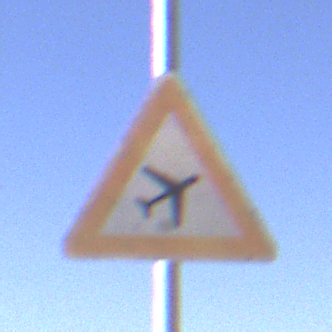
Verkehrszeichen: FlugbetriebLinks
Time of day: Midday
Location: Outdoor (Nature)
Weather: Clear
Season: NotSpecified
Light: Natural